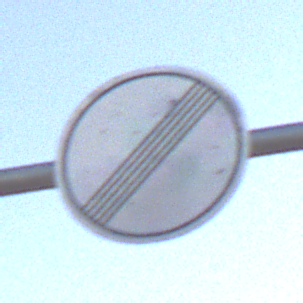
Verkehrszeichen: EndeSaemtlicherBegrenzungen
Umgebung: Outdoor, Nature
Tageszeit: SunriseSunset
Wetter: Clear
Licht: Natural
Jahreszeit: NotSpecified
Kontrast: HighContrast